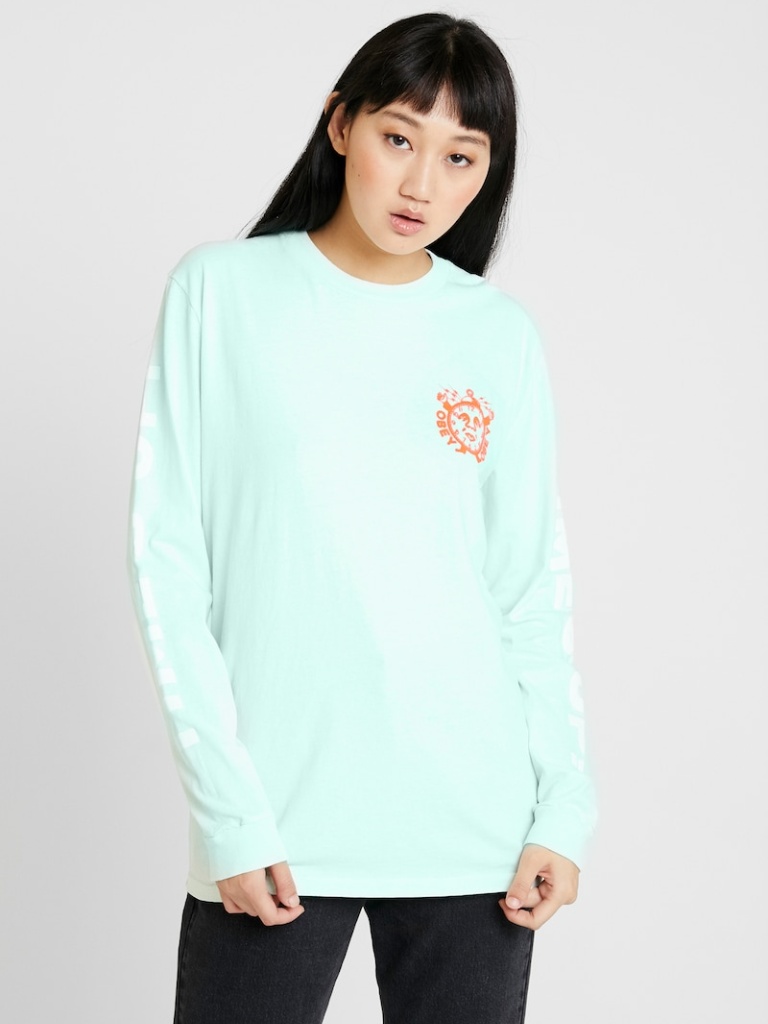
cotton relaxed a long-sleeved with the sleeves down hip length Untucked crew t-shirt